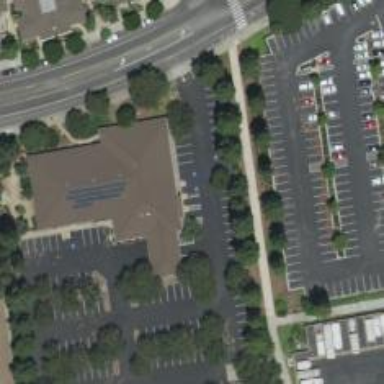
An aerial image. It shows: Commercial building that is used as place of worship.